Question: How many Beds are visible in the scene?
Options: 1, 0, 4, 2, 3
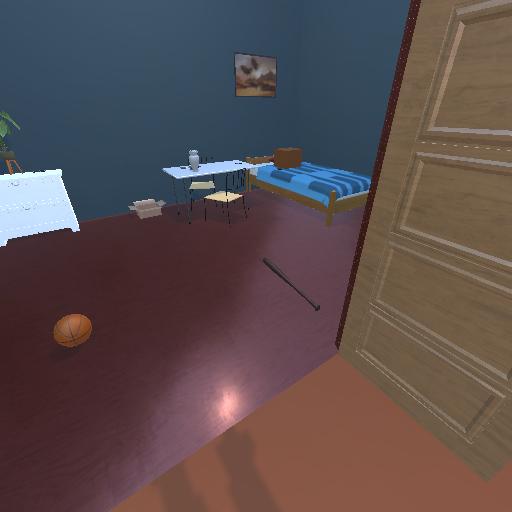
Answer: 1